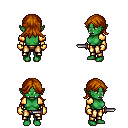
a pixel art fantasy rpg character, female body template, orc, green skin, gold arm armor, gold greaves, brunette loose hair, gold gloves, dagger, four views (front, back, left, right), 2x2 character sprite sheet, small pixel art, hard edges, no anti-aliasing